Question: I am newbie of JavaScript and studying with textbook. I wrote below code, and alert modal window was displayed correctly, but 'document.writeln(triangle(8,5))' does nothing. Why?

'''
<html>
<head>
<meta http-equiv="Content-Type" content="text/html; charset=UTF-8" />
<title>Area of Triangle</title>
</head>
<body>
<h1>Area of Triangle</h1>
<pre>
<script type="text/javascript" charset="utf-8">
<!--
var triangle;
triangle = function(base, height) {
return base * height / 2;
};
alert(triangle(8, 5));
documnt.writeln(triangle(8, 5));
-->
</script>
</pre>
</body>
</html>
'''
Thank you for your kindness.
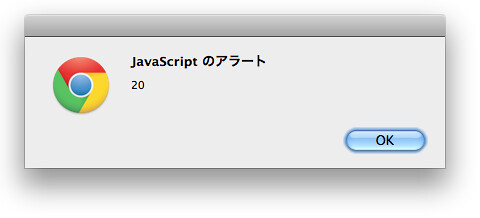
Answer: You've misspelled 'document' as 'documnt'. Try:
'''
document.writeln(triangle(8, 5));
'''